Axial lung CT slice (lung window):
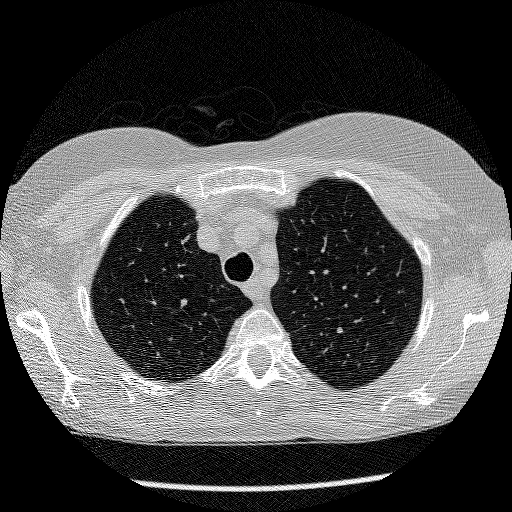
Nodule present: no